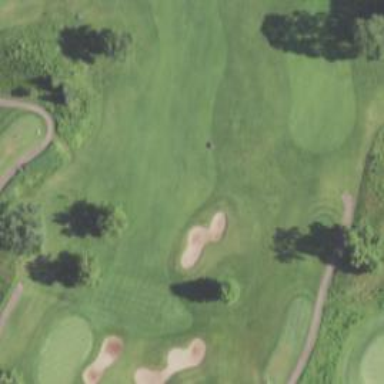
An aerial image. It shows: View of golf hole.